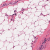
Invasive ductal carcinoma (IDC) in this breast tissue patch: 0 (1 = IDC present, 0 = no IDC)